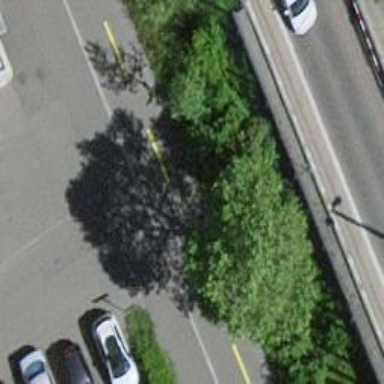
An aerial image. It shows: Service road with asphalt surface. There is cycle lane on the left side.